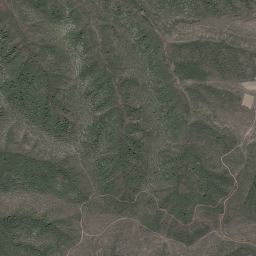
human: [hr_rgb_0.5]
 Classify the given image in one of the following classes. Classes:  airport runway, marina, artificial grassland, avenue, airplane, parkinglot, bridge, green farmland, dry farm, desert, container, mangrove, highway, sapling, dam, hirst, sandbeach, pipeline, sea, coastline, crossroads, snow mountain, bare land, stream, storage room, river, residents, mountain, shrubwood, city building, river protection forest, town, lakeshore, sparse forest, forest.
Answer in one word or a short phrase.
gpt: mountain